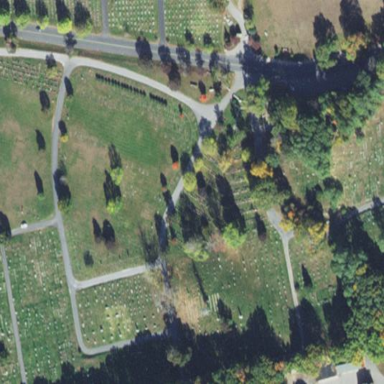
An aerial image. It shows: Cemetery.